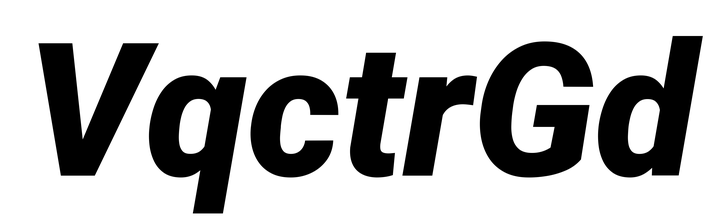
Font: Roboto-Italic_Black_Italic